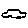
Label: car